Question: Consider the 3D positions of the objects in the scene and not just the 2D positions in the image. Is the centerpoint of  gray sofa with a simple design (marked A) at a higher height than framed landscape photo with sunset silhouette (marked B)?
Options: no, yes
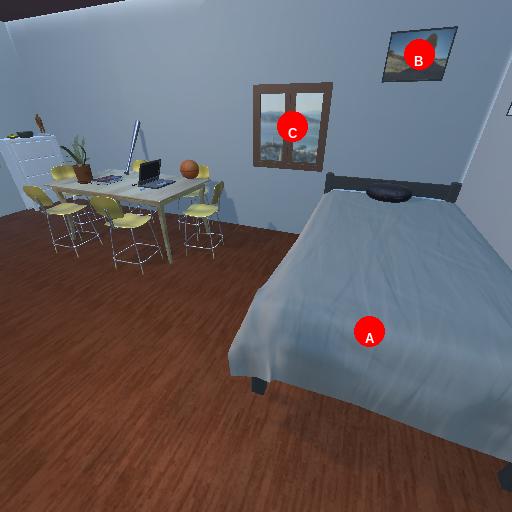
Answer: no